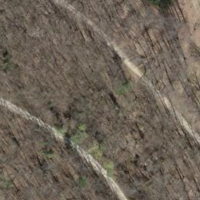
EUNIS habitat code: 41
Species observed at this site:
Fagus sylvatica